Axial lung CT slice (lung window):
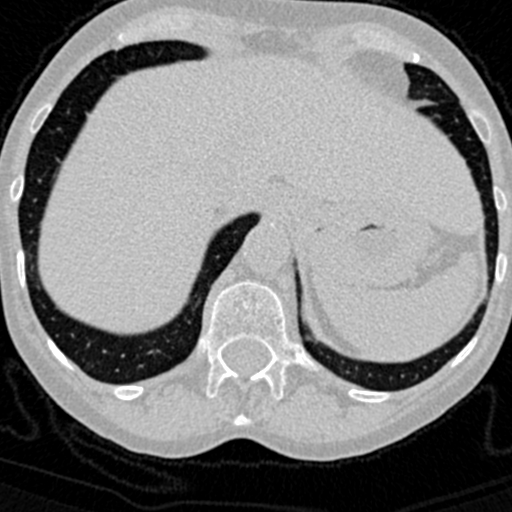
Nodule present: no